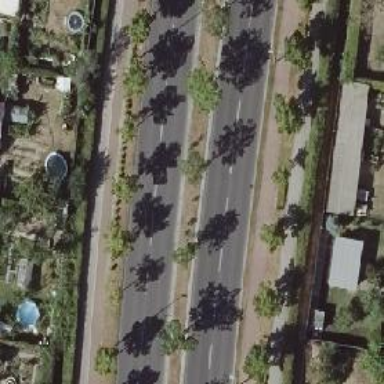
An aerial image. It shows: Avenue lined with deciduous broadleaved trees.